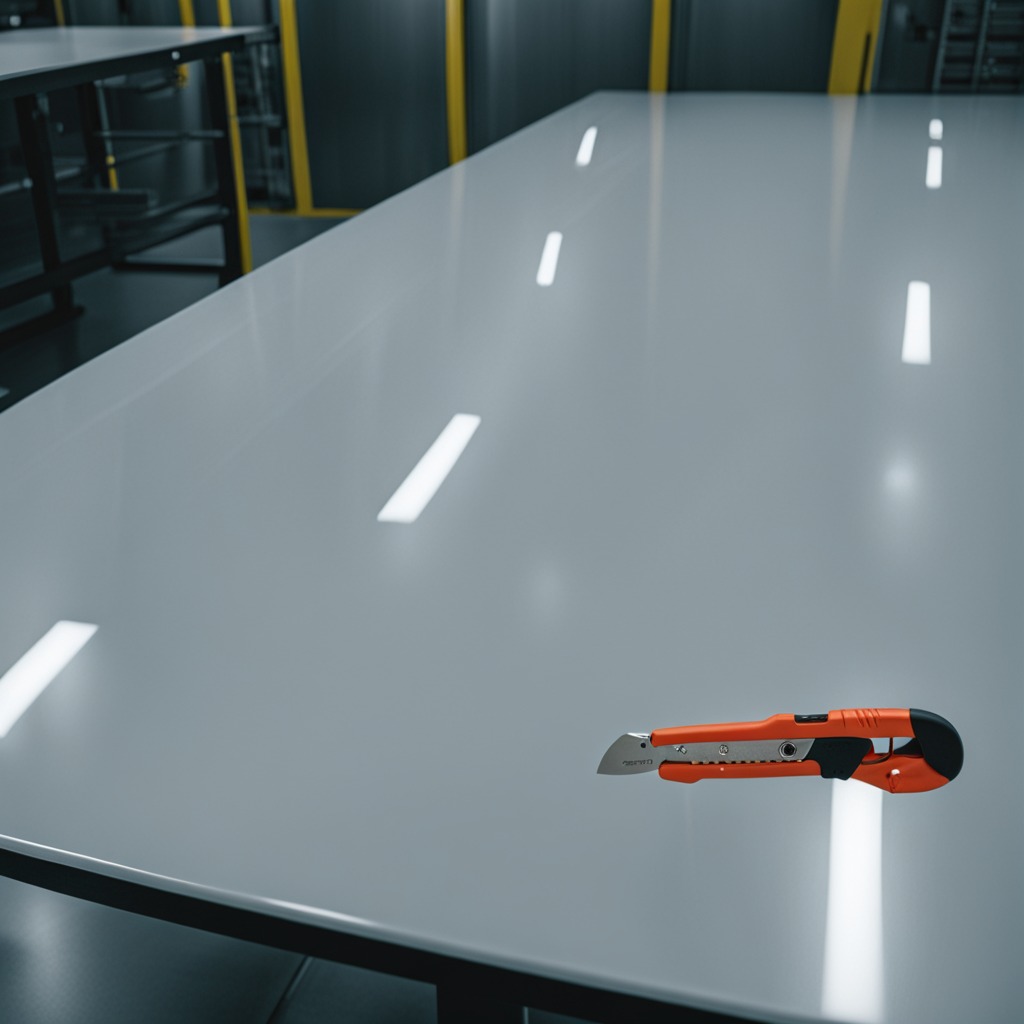
A utility knife lying on a high-gloss table in a ship maintenance bay industrial lighting